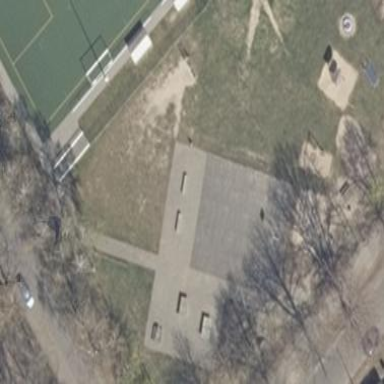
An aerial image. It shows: Playground area for leisure activities on the land.